【题型】填空题　【知识点】平面几何　【难度】easy
如图，在 $\triangle ABC$ 中，$\angle B$、$\angle C$ 的平分线相交于点 $F$，过 $F$ 作 $DE \parallel BC$，交 $AB$、$AC$ 于 $D$、$E$，若 $AB + AC = 10$，则 $\triangle ADE$ 的周长等于 \rule{1cm}{0.15mm}。

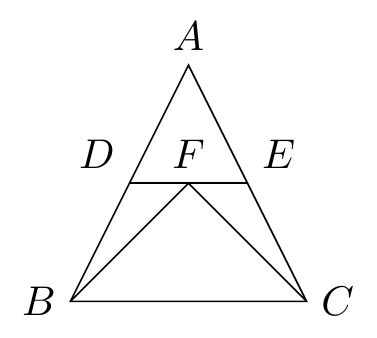
【解答】
解：$\because BF$ 平分 $\angle ABC$，

$\therefore \angle DBF = \angle CBF$，

$\because DE \parallel BC$，

$\therefore \angle CBF = \angle DFB$，

$\therefore \angle DBF = \angle DFB$，

$\therefore BD = DF$，

同理 $FE = EC$，

$\therefore \triangle ADE$ 的周长 $= AD + AE + ED = AD + DF + AE + EF = (AD + BD) + (AE + CE) = AB + AC = 10$，

故答案为：$10$。